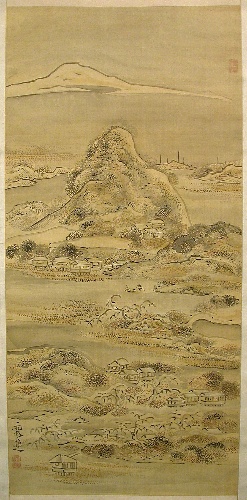
Artist: Ike Taiga
Artist bio: Japanese, 1723–1776
Date: 18th century
Object type: Hanging scroll
Classification: Paintings
Medium: Hanging scroll; ink on silk
Culture: Japan
Period: Edo period (1615–1868)
Dimensions: 38 1/2 × 18 1/4 in. (97.8 × 46.4 cm)
Overall with mounting: 68 1/4 × 24 3/4 in. (173.4 × 62.9 cm)
Overall with knobs: 68 1/4 × 27 in. (173.4 × 68.6 cm)
Department: Asian Art
Credit line: Fletcher Fund, 1964
Accession year: 1964
Repository: Metropolitan Museum of Art, New York, NY
Tags: Landscapes